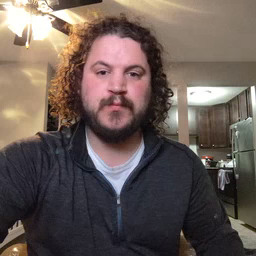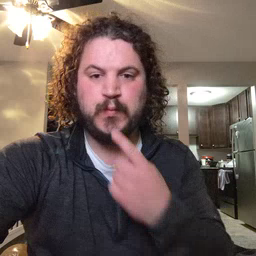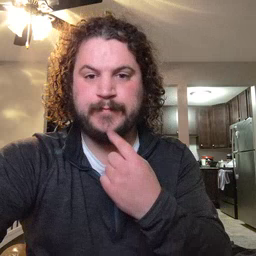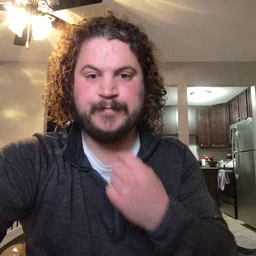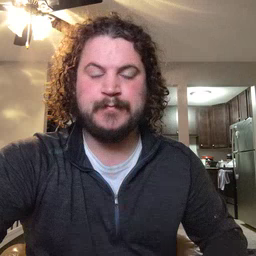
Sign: red